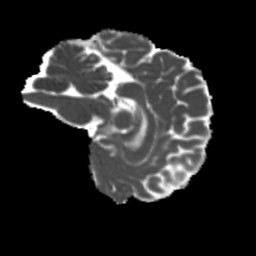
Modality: MD
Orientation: sagittal
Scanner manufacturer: siemens
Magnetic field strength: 3 T
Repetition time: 4 s
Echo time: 0.0594 s